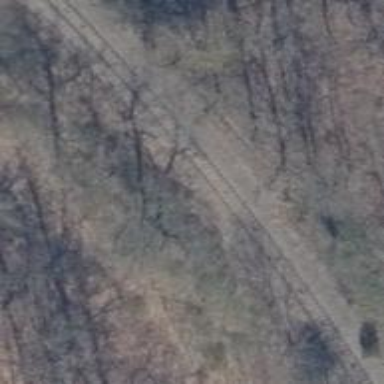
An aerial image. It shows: Disused railway with embankment.